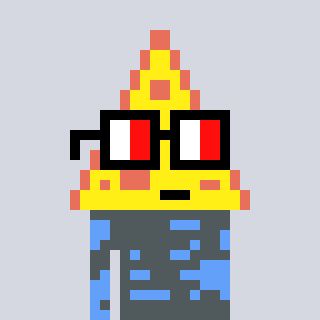
a pixel art character with square glasses with black frames and red eyes, a pizza-shaped head and a blue-colored body on a cool background